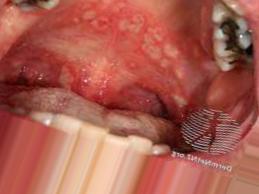
Condition: Mouth Ulcer